Field crop: maize
Growth stage: 2
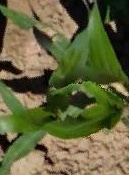
Species: maize